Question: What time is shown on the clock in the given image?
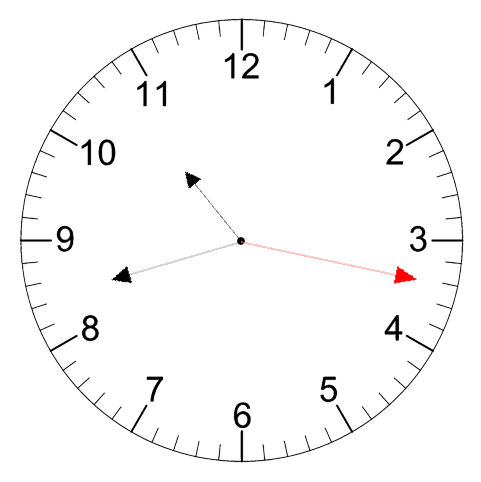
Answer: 10:42:17